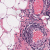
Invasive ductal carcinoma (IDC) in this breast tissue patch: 0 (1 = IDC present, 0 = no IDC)